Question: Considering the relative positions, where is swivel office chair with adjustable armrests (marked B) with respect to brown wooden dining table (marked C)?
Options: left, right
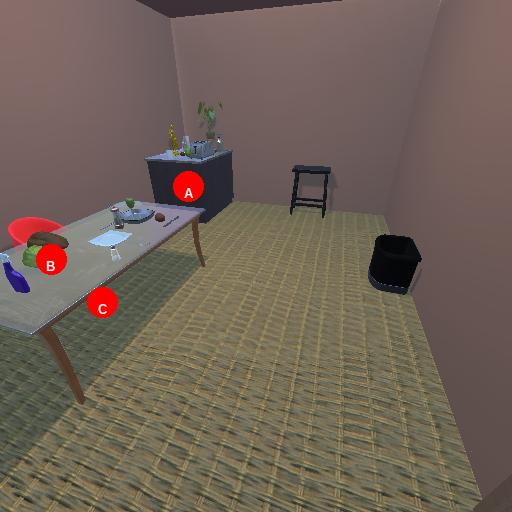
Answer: left